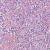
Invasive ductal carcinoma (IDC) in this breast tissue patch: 1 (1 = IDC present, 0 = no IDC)